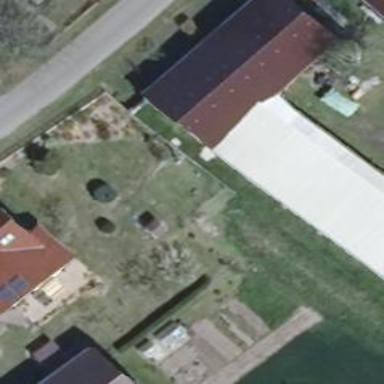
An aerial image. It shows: House with gabled roof oriented along the building. The roof is maroon in color.